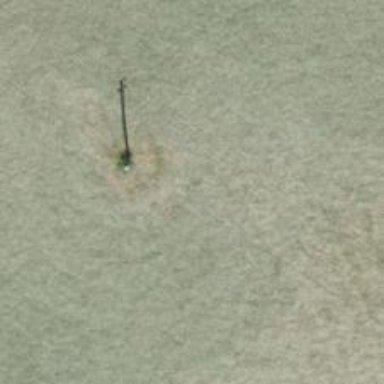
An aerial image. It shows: Minor power line.